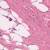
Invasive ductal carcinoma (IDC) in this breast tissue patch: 0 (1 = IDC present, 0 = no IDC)